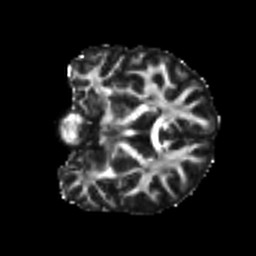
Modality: FA
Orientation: coronal
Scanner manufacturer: siemens
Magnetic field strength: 3 T
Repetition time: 4 s
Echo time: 0.0594 s